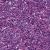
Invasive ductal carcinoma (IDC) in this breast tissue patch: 1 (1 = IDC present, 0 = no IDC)